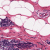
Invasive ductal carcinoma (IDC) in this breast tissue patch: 0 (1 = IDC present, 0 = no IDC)